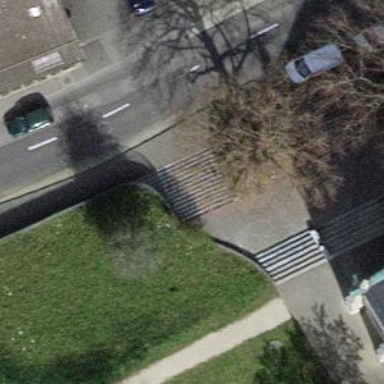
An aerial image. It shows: Concrete steps.